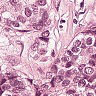
Metastatic tissue present: yes